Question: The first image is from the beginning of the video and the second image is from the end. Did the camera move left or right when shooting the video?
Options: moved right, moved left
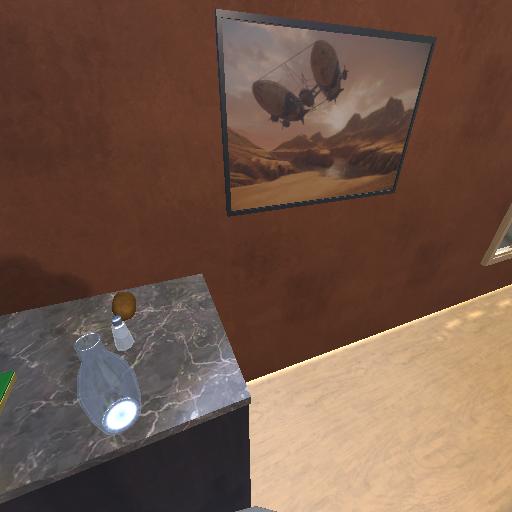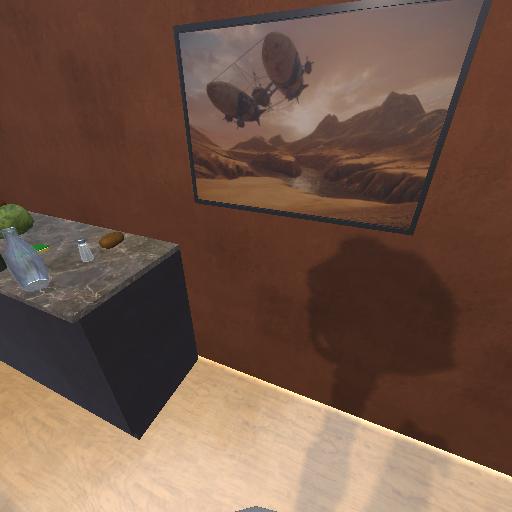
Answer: moved right